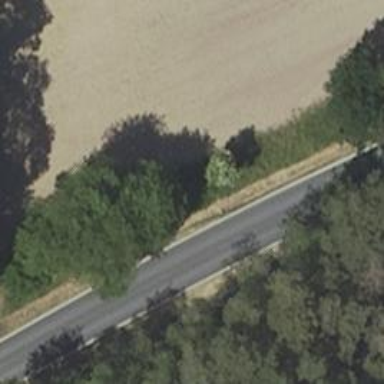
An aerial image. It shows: Secondary road with asphalt surface.